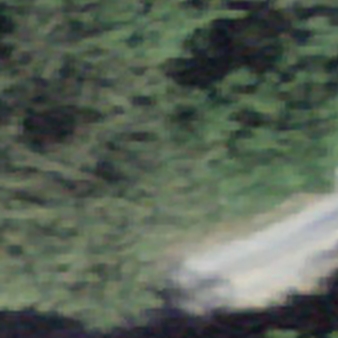
Label: other